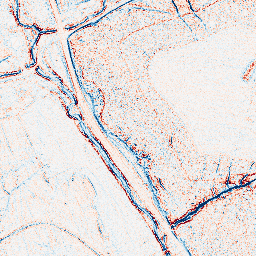
Category: edge_preserving
Decomposition family: anisotropic_diffusion
Decomposition parameters: iterations: 5
kappa: 100
gamma: 0.05
Upsampling method: bspline
Upsampling parameters: scale: 2
Upsampling scale: 2